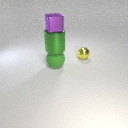
large green rubber sphere below large green metal cylinder